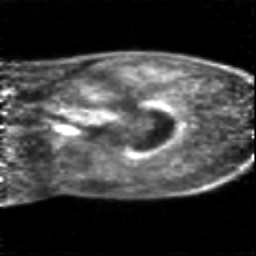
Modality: PET
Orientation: sagittal
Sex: female
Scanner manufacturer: siemens